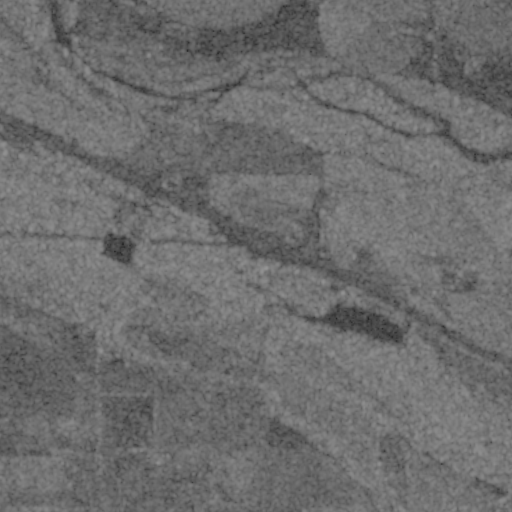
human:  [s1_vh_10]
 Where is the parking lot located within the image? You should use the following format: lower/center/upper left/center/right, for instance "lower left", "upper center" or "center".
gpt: The parking lot is located in the center right of the image.
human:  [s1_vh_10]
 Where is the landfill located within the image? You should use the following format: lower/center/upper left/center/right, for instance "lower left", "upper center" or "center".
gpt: There is no landfill in the image.

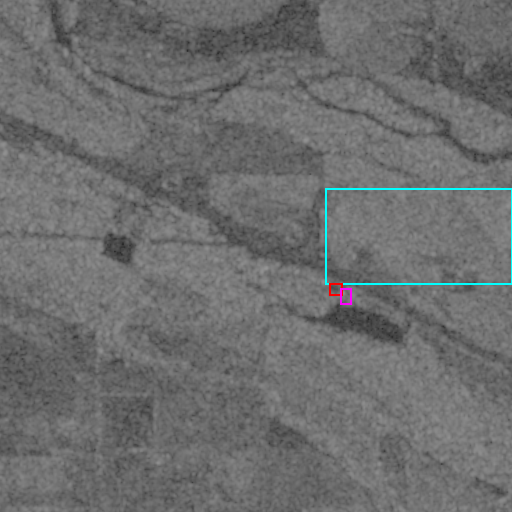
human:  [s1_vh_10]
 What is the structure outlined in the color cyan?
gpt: The structure outlined in cyan is a crop field.
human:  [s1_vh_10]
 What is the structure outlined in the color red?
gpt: The structure outlined in red is a parking lot.
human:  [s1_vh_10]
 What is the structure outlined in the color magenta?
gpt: The structure outlined in magenta is a building.
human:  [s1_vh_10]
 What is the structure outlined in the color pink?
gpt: There is no pink outline.